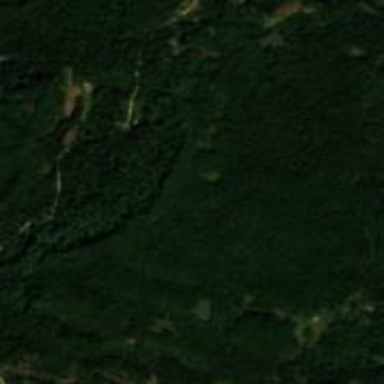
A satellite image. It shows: Forest area.